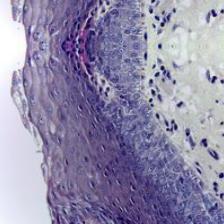
Diagnosis: Normal